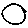
Label: circle